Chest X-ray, PA view. Patient: 46 years old, sex M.
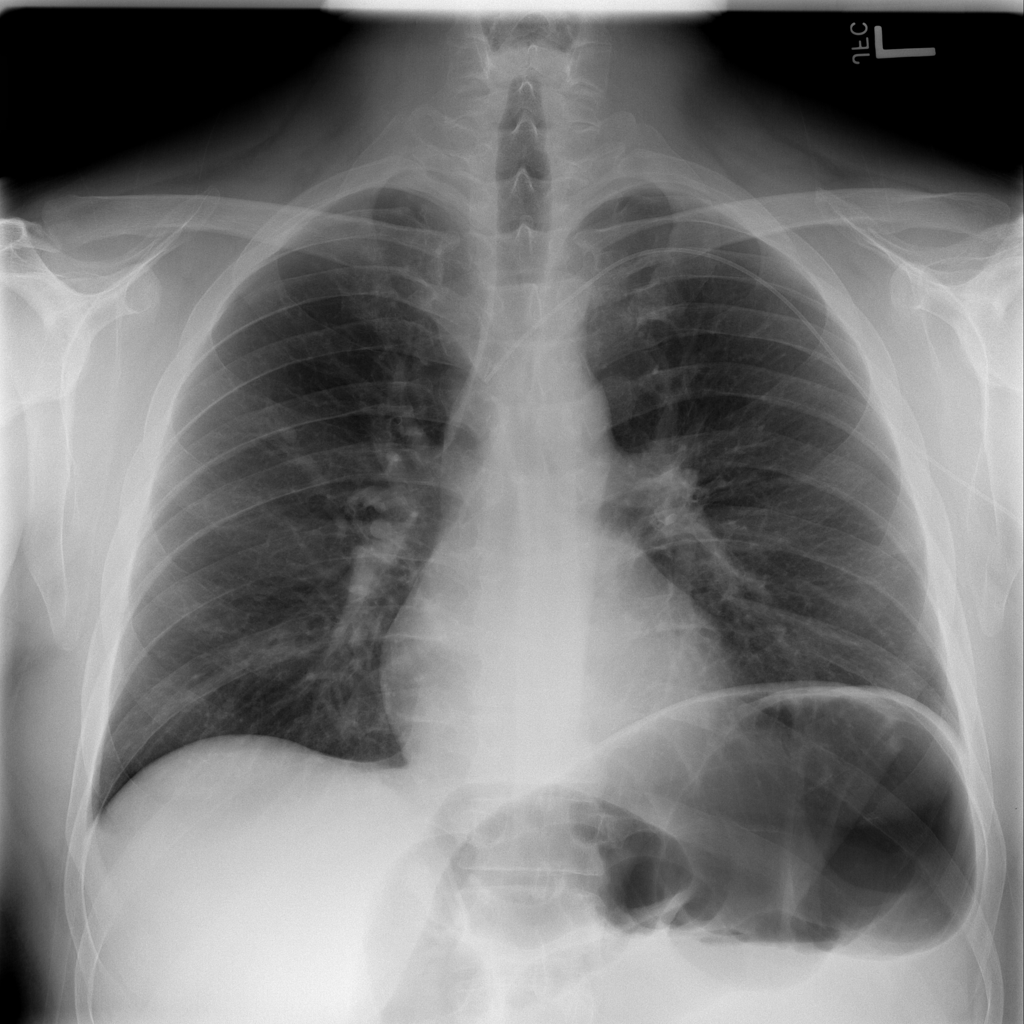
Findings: No Finding